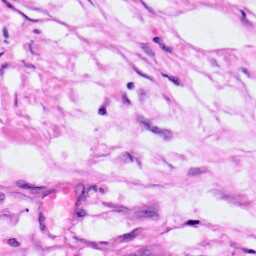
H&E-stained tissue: Pancreatic